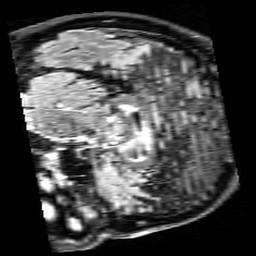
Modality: FLAIR
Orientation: sagittal
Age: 75
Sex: male
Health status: healthy
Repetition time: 12 s
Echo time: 0.095 s